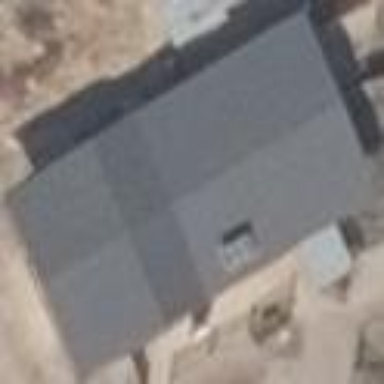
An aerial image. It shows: House with gabled roof oriented along. The roof is grey in color.